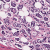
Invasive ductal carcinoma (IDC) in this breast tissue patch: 1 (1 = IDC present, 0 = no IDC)